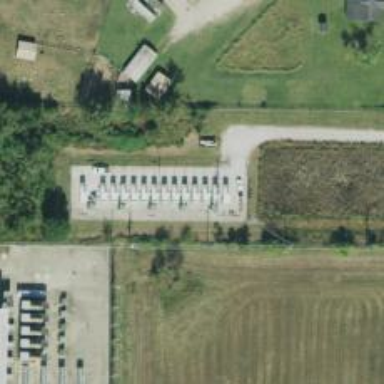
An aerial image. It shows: Generator for power supply.